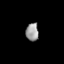
Tissue: lung
Cell type: Epithelial cells
Senescence score: 0.1893
Nuclear area (px): 226
Mean DAPI intensity: 152.655